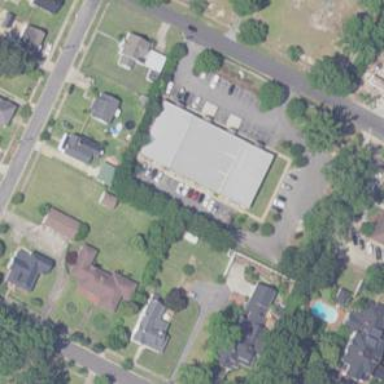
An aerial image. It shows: Healthcare clinic is depicted in the image.